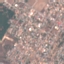
Land use / land cover: Residential